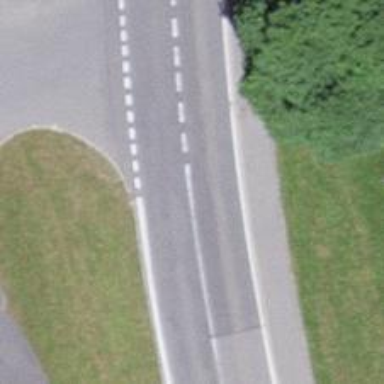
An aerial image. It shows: Asphalt road classified as tertiary.